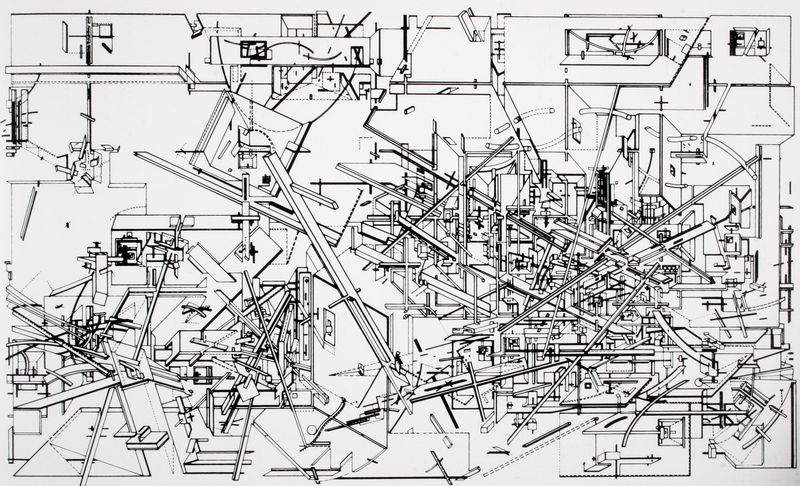
Titel: Micromegas, "Leakage"
Künstler: Daniel Libeskind
Schlagwörter: grau, schwarz, weiss, zeichnung, chaos, grafik, graphik, linien, balken, wei, technik, durcheinander, konstruktion, diagonalen, plan, verstrebungen, ebenen, strebewerk, schwarzwei, gewirr